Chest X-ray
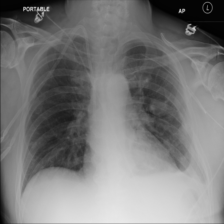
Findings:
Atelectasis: negative
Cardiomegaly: negative
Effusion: negative
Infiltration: negative
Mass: positive
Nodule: negative
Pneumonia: negative
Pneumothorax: negative
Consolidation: negative
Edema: negative
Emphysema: negative
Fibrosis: negative
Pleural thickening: negative
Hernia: negative